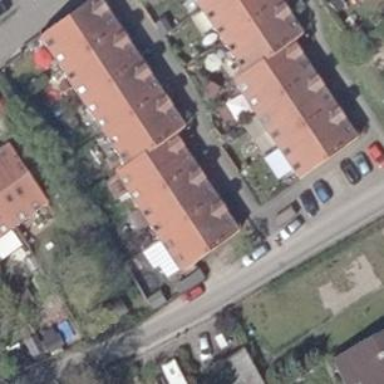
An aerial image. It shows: Residential building.